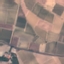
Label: PermanentCrop